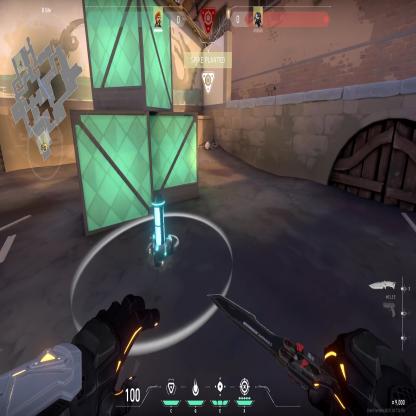
Label: planted spike